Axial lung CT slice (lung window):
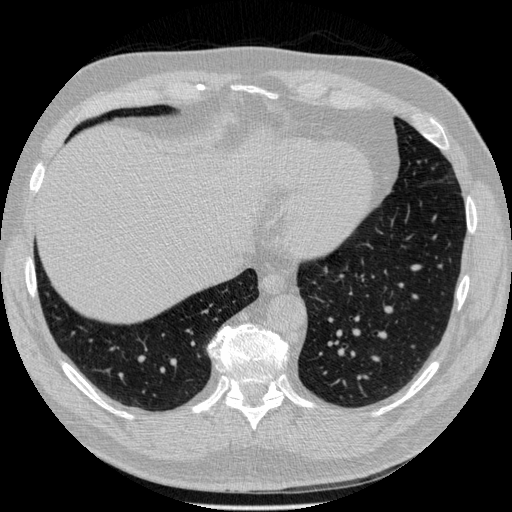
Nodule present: no